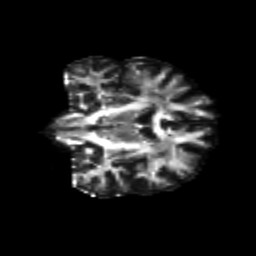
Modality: FA
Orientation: coronal
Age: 42
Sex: female
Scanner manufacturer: siemens
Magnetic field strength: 3 T
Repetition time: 8.6 s
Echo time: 0.095 s